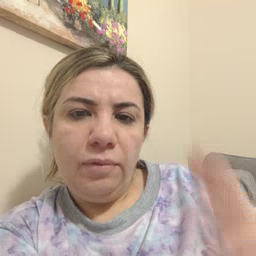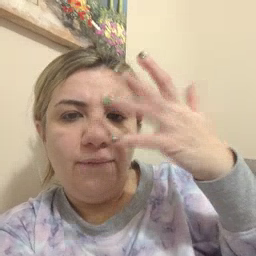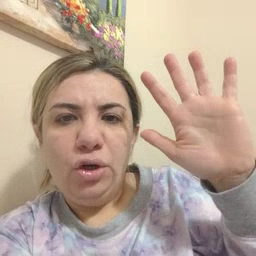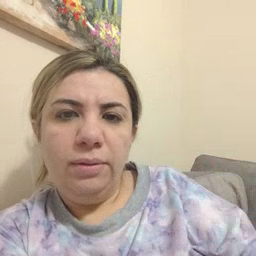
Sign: finish